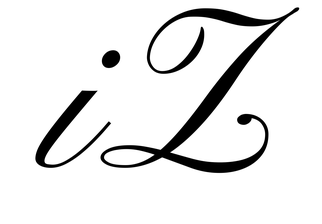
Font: PinyonScript-Regular